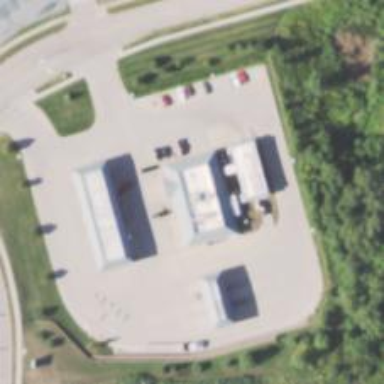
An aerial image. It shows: Convenience shop.